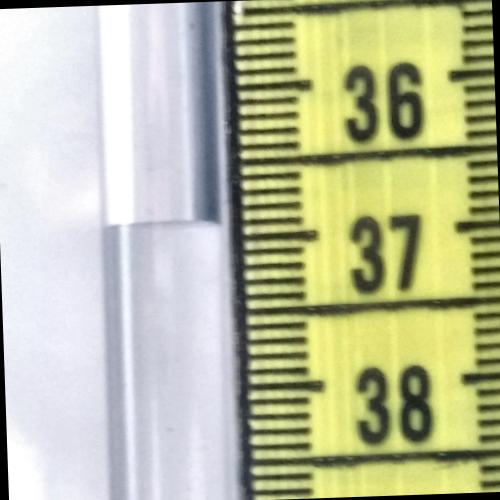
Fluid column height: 36.9 cm